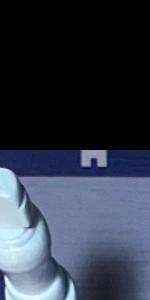
Label: Empty